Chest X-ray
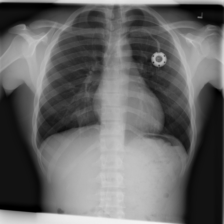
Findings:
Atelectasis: negative
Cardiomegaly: negative
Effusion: negative
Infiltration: positive
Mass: negative
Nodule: negative
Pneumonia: negative
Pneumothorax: negative
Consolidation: negative
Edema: negative
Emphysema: negative
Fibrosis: negative
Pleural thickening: negative
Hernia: negative